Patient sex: M
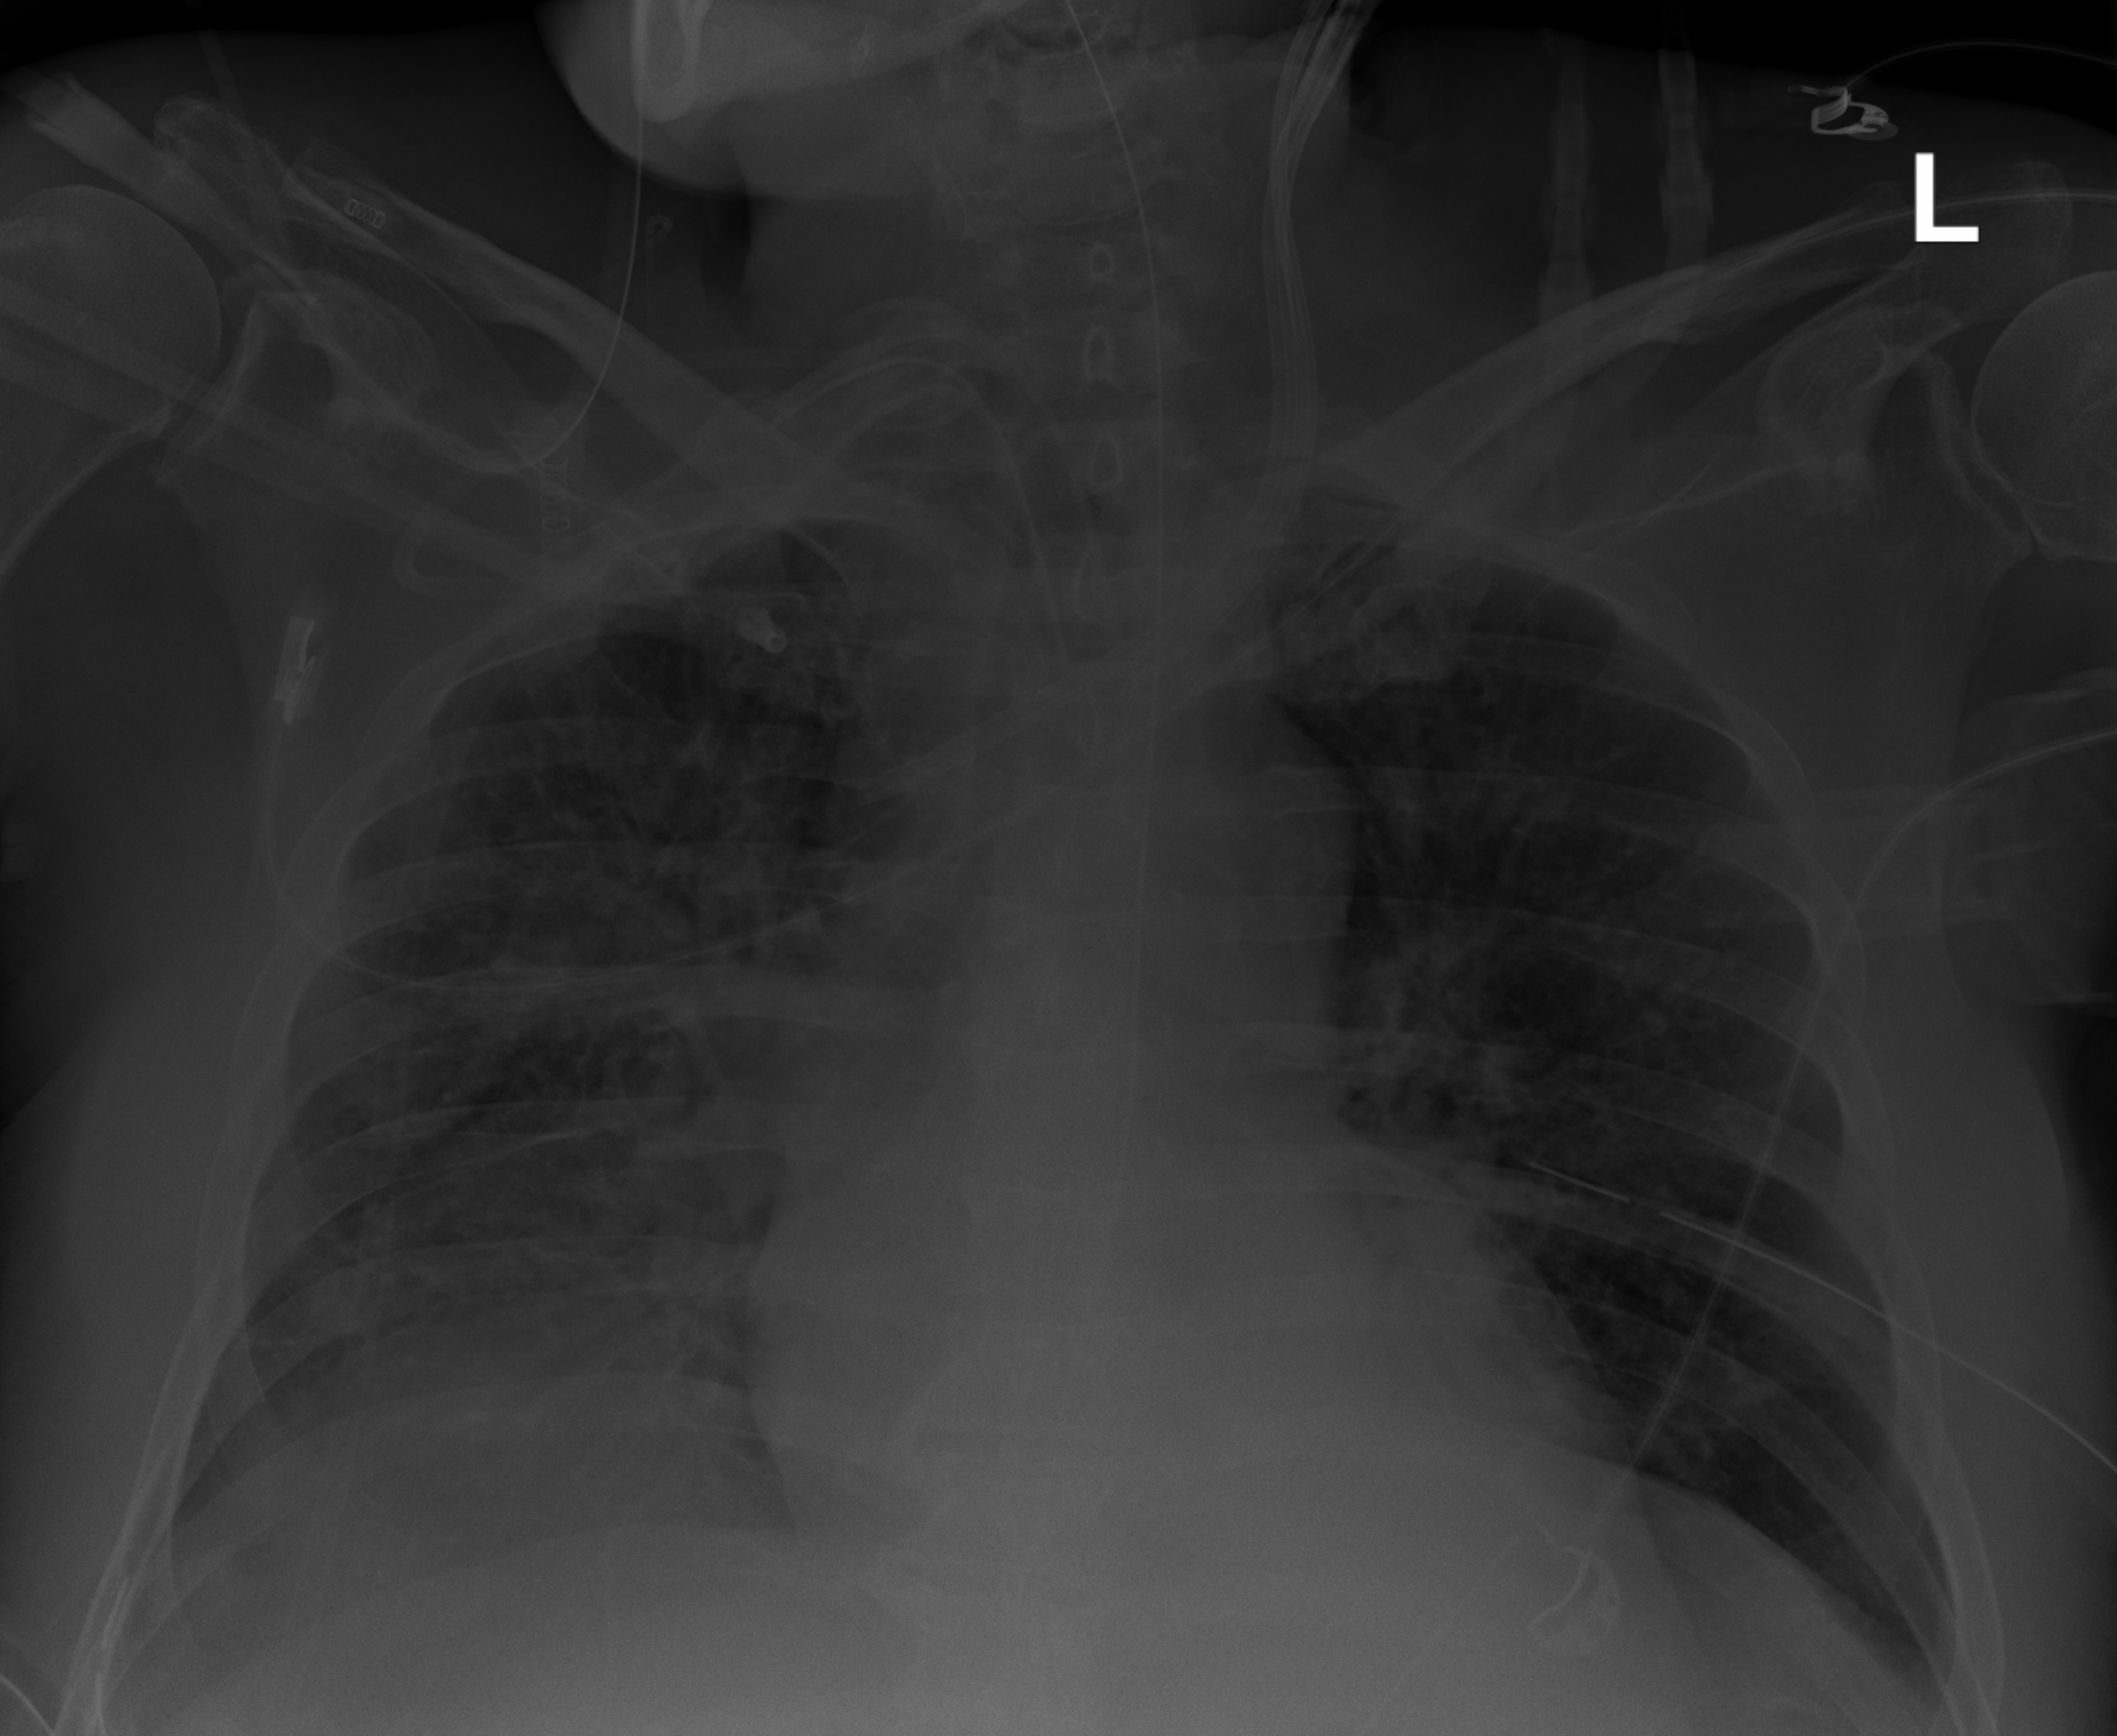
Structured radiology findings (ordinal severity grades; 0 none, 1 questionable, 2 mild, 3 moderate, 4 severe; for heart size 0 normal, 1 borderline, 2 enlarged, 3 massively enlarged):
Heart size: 1
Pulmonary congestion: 0
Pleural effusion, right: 2
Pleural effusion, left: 0
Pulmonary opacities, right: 1
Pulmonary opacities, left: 0
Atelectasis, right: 2
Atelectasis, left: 2